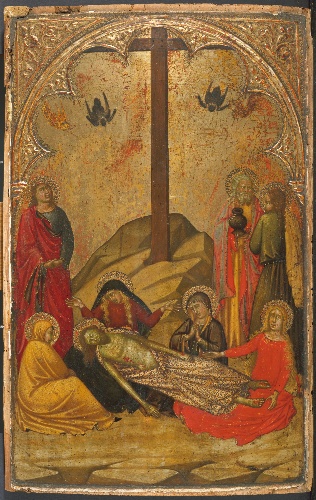
Title: The Lamentation over the Dead Christ
Artist: Workshop of  Niccolò di Buonaccorso
Artist bio: Italian (Sienese), active by 1372, died 1388
Date: 1370–88
Object type: Painting
Classification: Paintings
Medium: Tempera on wood, gold ground
Culture: Italian, Siena
Dimensions: Overall: 16 1/8 x 10 1/2 in. (41 x 26.7 cm); Painted Surface: 15 1/2 x 10 in. (39.4 x 25.4 cm)
Department: Robert Lehman Collection
Credit line: Robert Lehman Collection, 1975
Accession year: 1975
Repository: Metropolitan Museum of Art, New York, NY
Tags: Christ|Men|Women|Lamentation|Saints